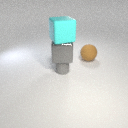
small gray rubber cylinder in front of large brown rubber sphere